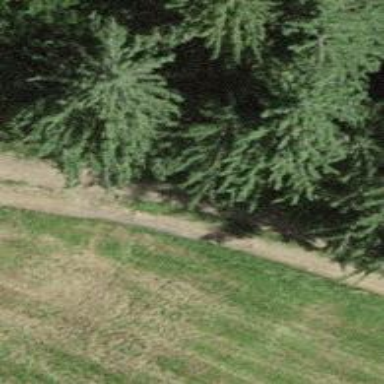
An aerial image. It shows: Path.